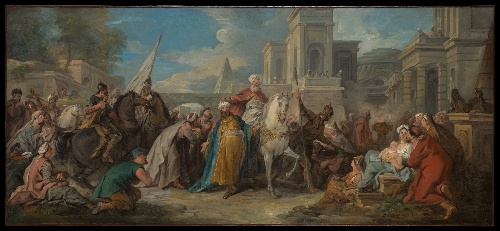
Title: The Triumph of Mordecai
Artist: Jean François de Troy
Artist bio: French, Paris 1679–1752 Rome
Date: ca. 1736
Object type: Painting, study for a tapestry cartoon
Classification: Paintings
Medium: Oil on canvas
Dimensions: 33 5/8 x 59 1/4 in. (86 x 150.2 cm)
Department: European Paintings
Credit line: Gift of J. Pierpont Morgan, 1906
Accession year: 1907
Repository: Metropolitan Museum of Art, New York, NY
Tags: Men|Women|Horses